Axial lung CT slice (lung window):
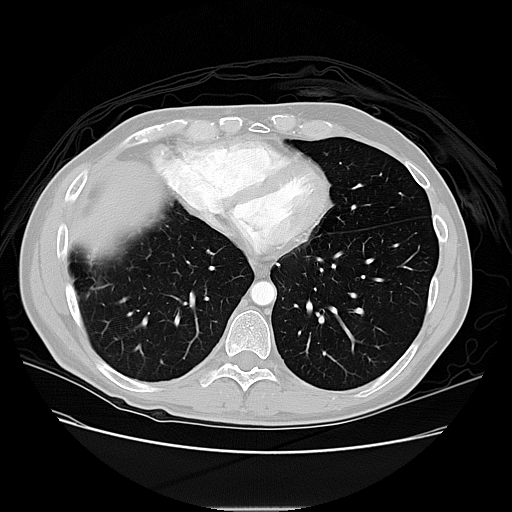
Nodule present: no